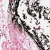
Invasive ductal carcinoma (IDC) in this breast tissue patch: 0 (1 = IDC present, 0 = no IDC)